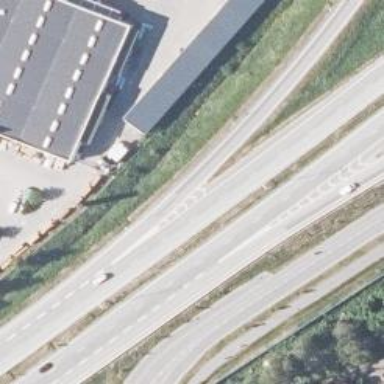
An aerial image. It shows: Trunk link highway.